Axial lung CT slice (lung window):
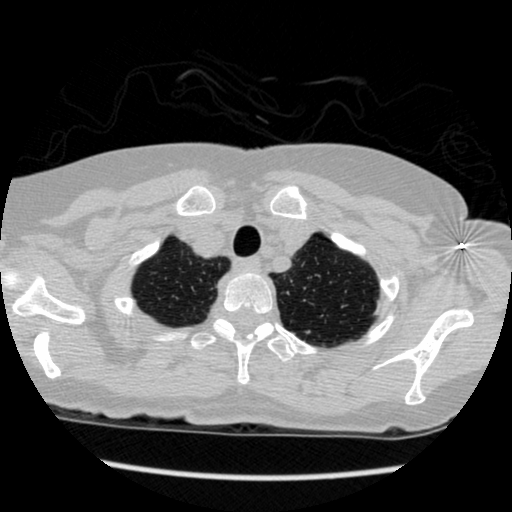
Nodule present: no